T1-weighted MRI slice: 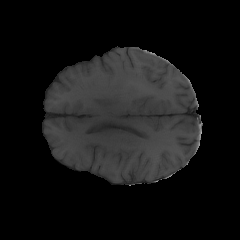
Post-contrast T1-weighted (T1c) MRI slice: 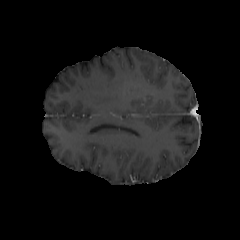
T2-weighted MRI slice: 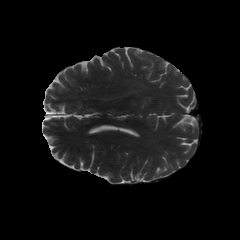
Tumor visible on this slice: yes